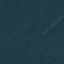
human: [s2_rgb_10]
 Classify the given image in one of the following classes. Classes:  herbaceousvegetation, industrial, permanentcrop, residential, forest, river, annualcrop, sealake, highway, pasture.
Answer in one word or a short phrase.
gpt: Forest